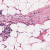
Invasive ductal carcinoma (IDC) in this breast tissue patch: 0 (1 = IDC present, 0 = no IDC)